Question: I have recently been getting the below error whenever I try to publish code to our MS Server using VS2013.

It didn't used to do this, and its really irritating when it interrupts publishing and jumps in front when I'm multitasking.
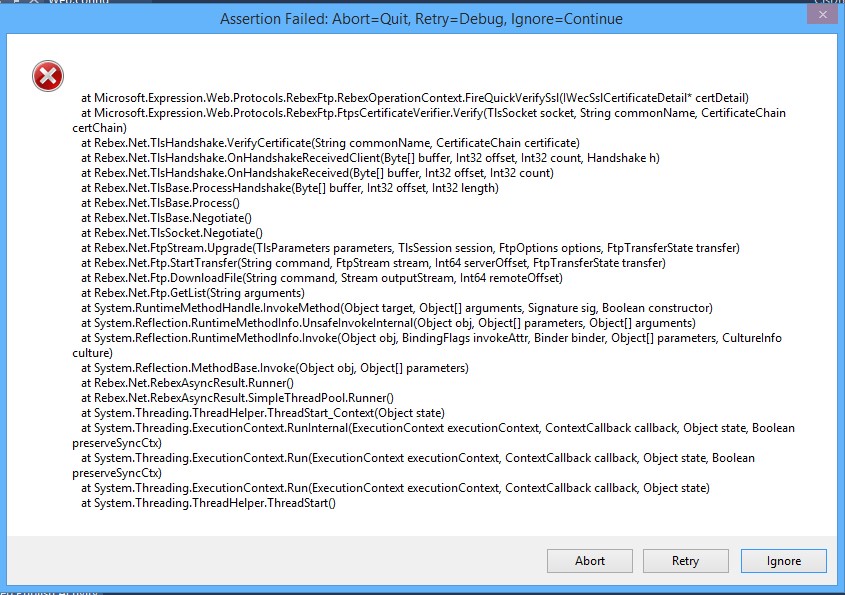
Answer: Restarting my computer seemed to fix this problem, I assume it was caused by our SSL certs on our server weren't agreeing with what was saved locally.